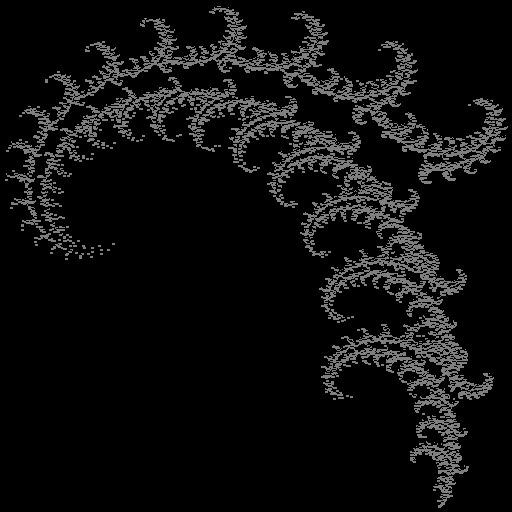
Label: coral